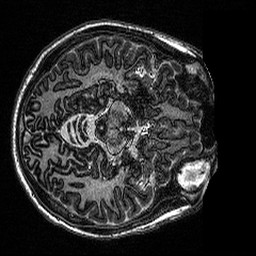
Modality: MP2RAGE
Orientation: axial
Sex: male
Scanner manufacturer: siemens
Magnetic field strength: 3 T
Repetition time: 5 s
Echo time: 0.00292 s